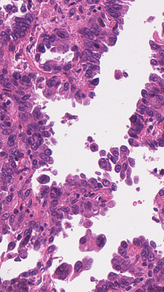
Tumor epithelial tissue: yes
Tumor-associated stroma tissue: yes
Normal tissue: no